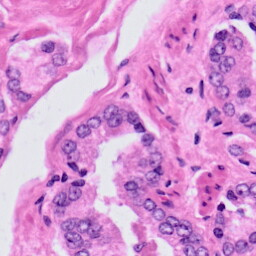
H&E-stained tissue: Prostate